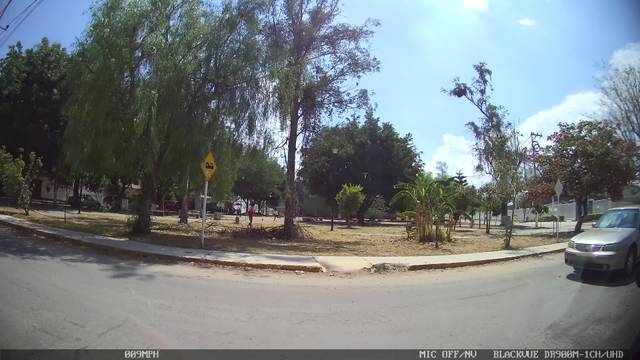
Region: Mexico
Coordinates: 20.726, -103.381